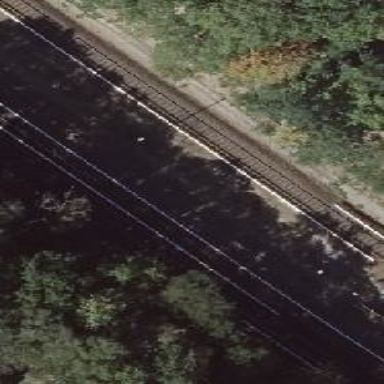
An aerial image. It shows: Railway signal.